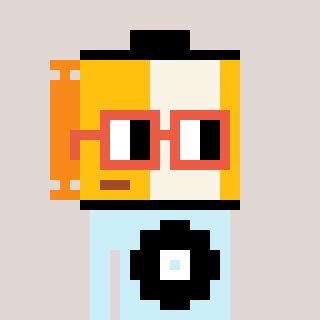
a pixel art character with square orange glasses, a film roll-shaped head and a cold-colored body on a warm background